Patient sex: F
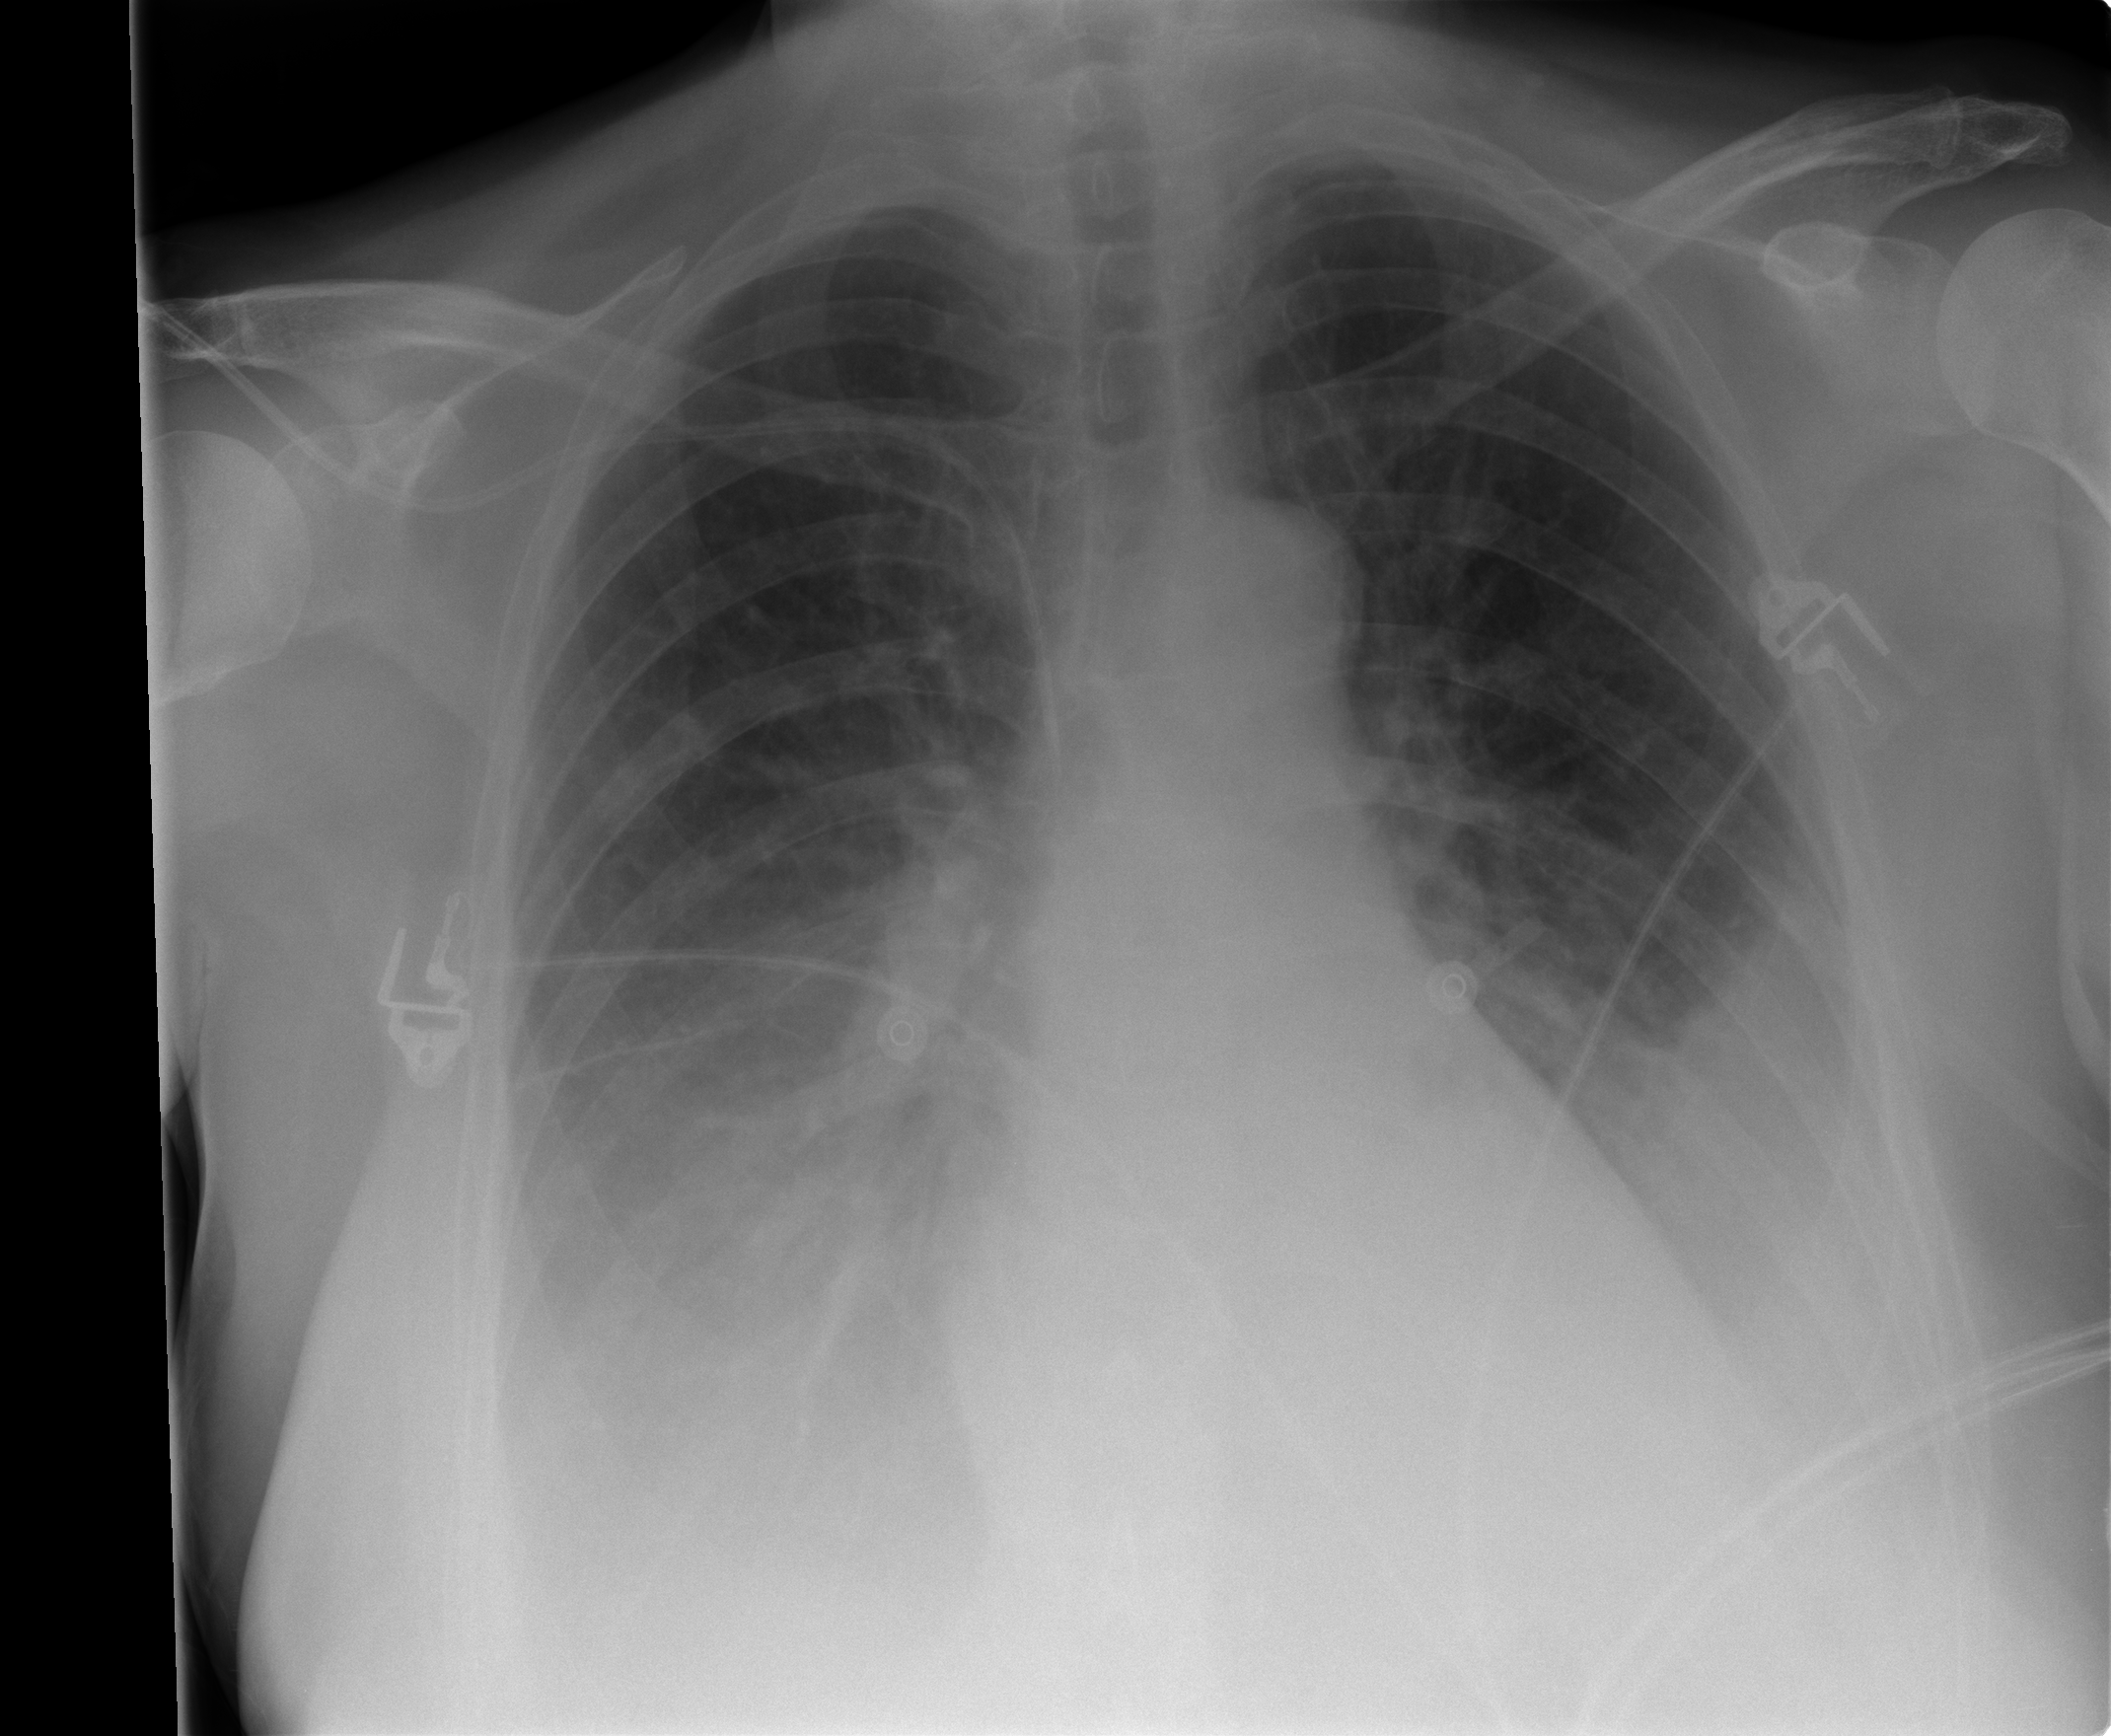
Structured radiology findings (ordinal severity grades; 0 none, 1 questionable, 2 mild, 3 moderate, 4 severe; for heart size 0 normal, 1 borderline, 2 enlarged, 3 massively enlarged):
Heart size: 0
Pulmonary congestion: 0
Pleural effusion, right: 3
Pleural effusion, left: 3
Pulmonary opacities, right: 0
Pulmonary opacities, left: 0
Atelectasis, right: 2
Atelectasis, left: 2